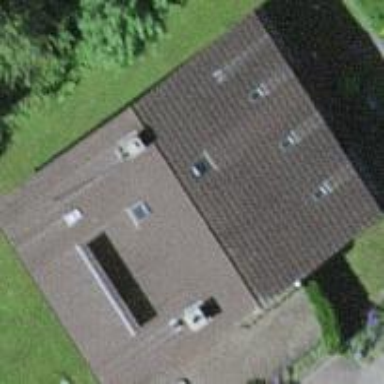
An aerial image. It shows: Simple house.